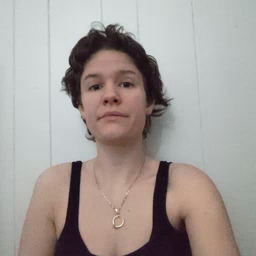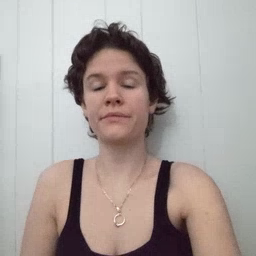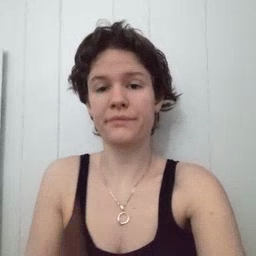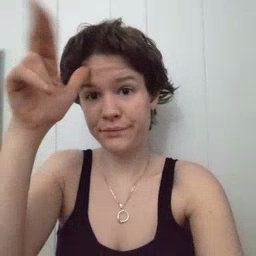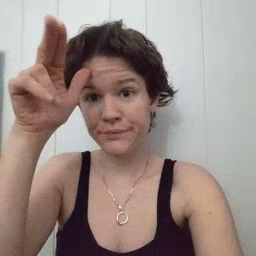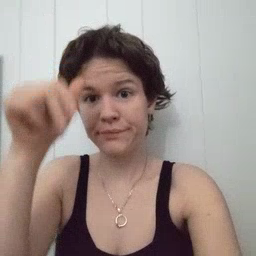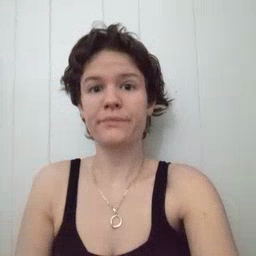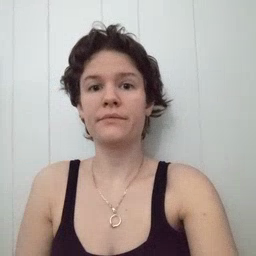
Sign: horse